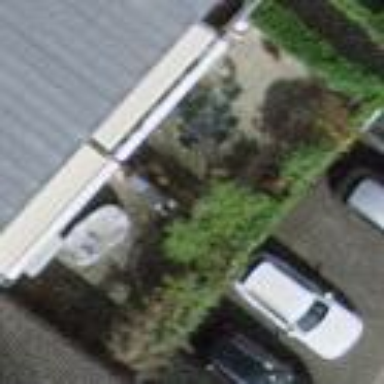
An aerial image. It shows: Garden surrounded by fence.